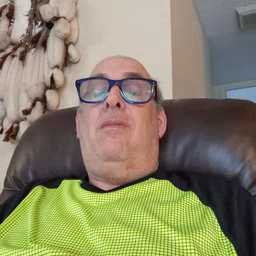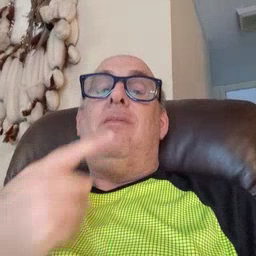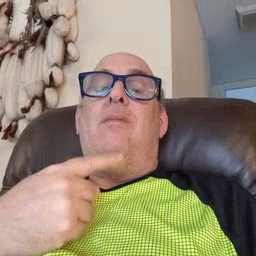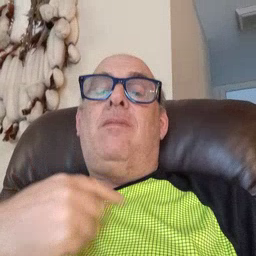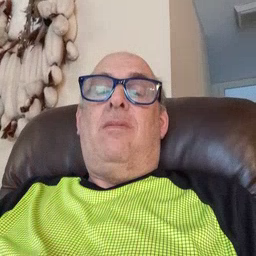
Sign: red